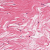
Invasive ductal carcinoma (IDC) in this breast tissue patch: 0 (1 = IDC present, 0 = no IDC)